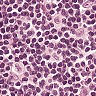
Metastatic tissue present: no